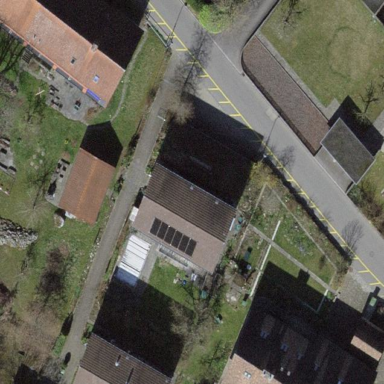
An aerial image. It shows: Residential building.